Question: I have a simple comboBox with some Value/Text items in it. I have using ComboBox.DisplayMember and ComboBox.ValueMember to correctly set the value/text. When I try to get the value, it returns an empty string. Here's my code:
FormLoad event:
'''
cbPlayer1.ValueMember = "Value";
cbPlayer1.DisplayMember = "Text";
'''
SelectIndexChanged of ComboBox event:
'''
cbPlayer1.Items.Add(new { Value = "3", Text = "This should have a value of 3" });
MessageBox.Show(cbPlayer1.SelectedValue+"");
'''
And it returns an empty dialog box. I also tried ComboBox.SelectedItem.Value (which VS sees, see picture) but it does not compile:
'''
'object' does not contain a definition for 'Value' and no extension method 'Value' accepting a first argument of type 'object' could be found (are you missing a using directive or an assembly reference?)
'''

What am I doing wrong?
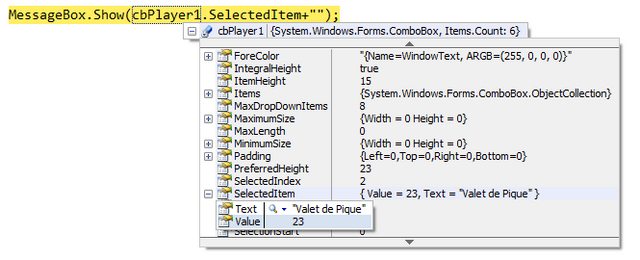
Answer: Not sure what ComboBox.SelectedValue means, it has a SelectedItem property. That would not be set when you add an item, only when the user makes a selection.
The Items property is a collection of System.Object. That allows a combo box to store and display any kind of class object. But you'll have to cast it from object to your class type to use the selected object in your code. That can't work in your case, you added an object of an anonymous type. You'll need to declare a small helper class to store the Value and Text properties. Some sample code:
'''
public partial class Form1 : Form {
public Form1() {
InitializeComponent();
comboBox1.Items.Add(new Item(1, "one"));
comboBox1.Items.Add(new Item(2, "two"));
comboBox1.SelectedIndexChanged += new EventHandler(comboBox1_SelectedIndexChanged);
}
void comboBox1_SelectedIndexChanged(object sender, EventArgs e) {
Item item = comboBox1.Items[comboBox1.SelectedIndex] as Item;
MessageBox.Show(item.Value.ToString());
}
private class Item {
public Item(int value, string text) { Value = value; Text = text; }
public int Value { get; set; }
public string Text { get; set; }
public override string ToString() { return Text; }
}
}
'''